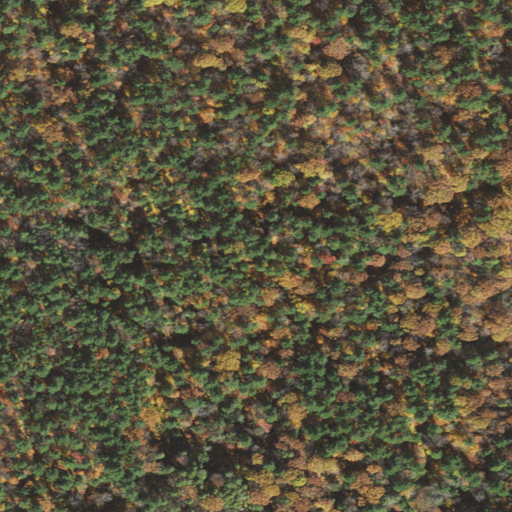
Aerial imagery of mountain in Massachusetts named Merritts Hill containing mixed forest, evergreen forest, and deciduous forest